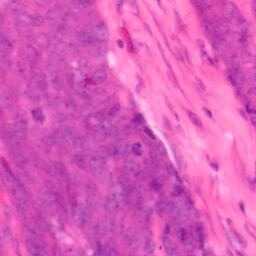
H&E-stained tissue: Colon